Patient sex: M
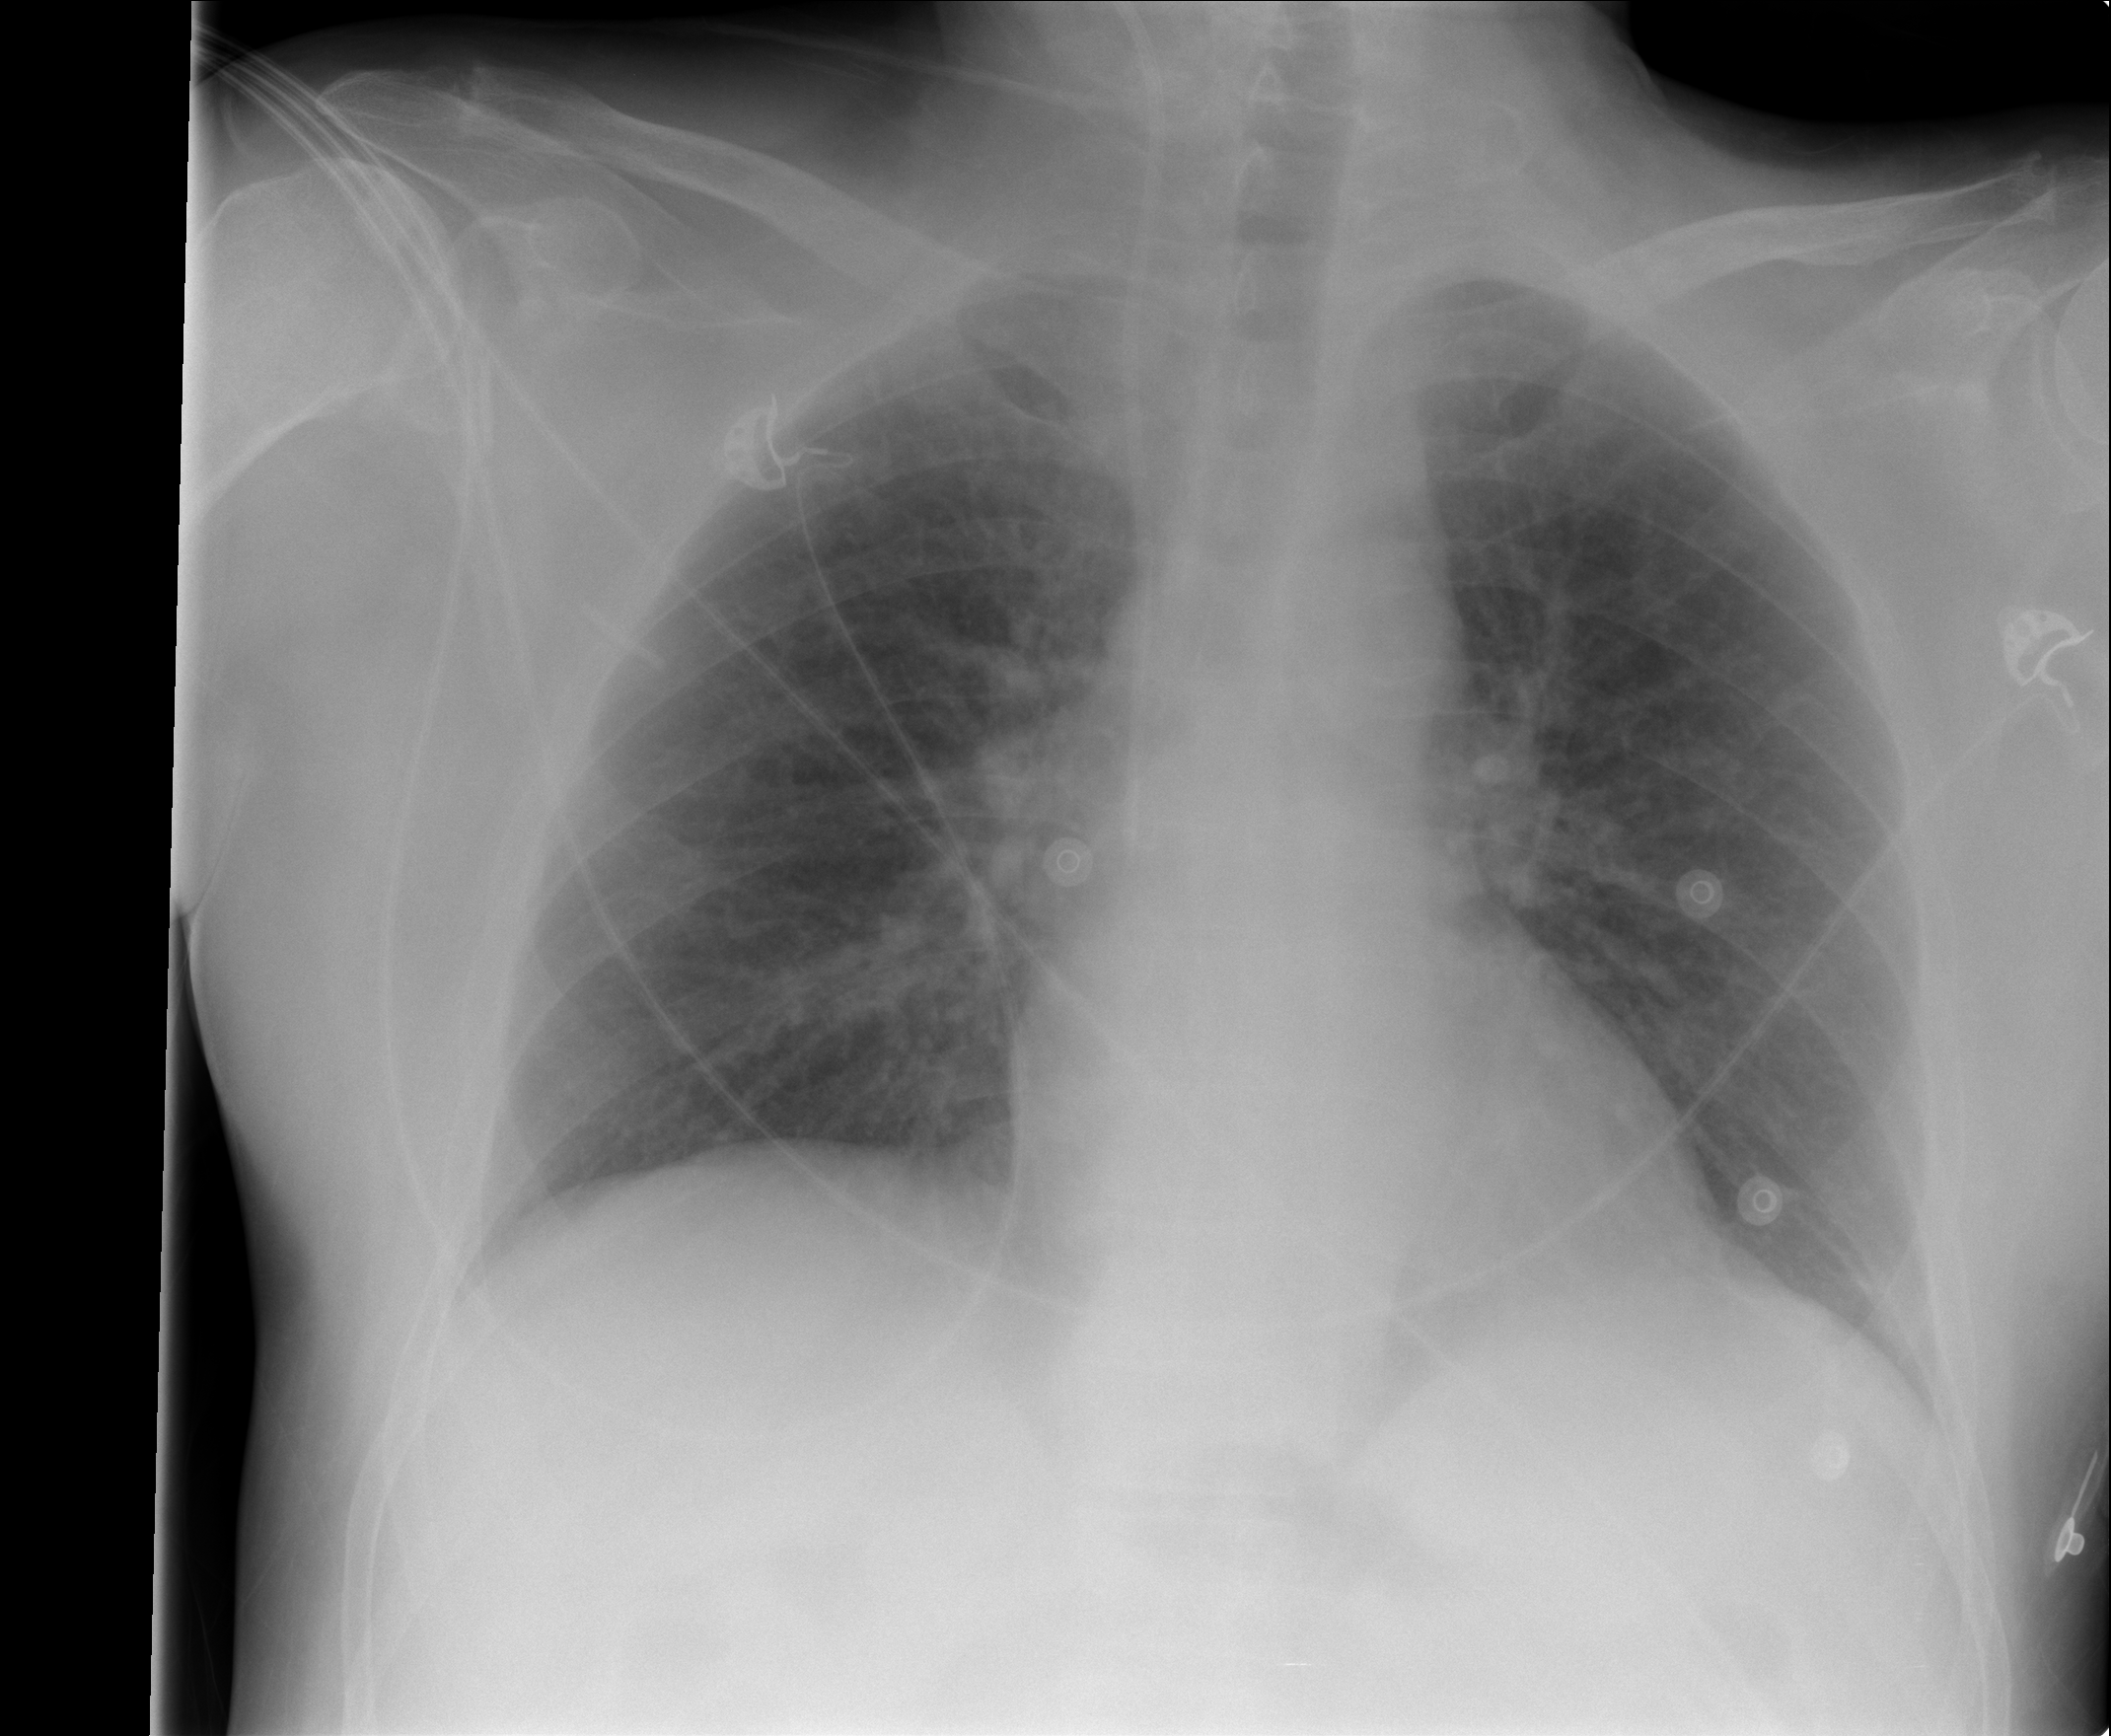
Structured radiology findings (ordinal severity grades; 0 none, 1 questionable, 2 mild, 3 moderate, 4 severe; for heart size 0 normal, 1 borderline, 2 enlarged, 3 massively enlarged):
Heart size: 0
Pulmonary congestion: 0
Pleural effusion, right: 0
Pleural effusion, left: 0
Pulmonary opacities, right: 0
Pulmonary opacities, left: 0
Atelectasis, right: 2
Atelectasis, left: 0